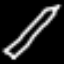
Label: pencil